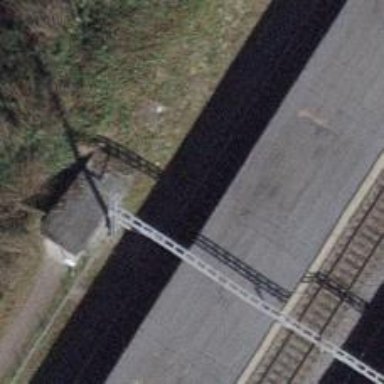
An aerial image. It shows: Public transport stop position along the railway.